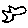
Label: bird